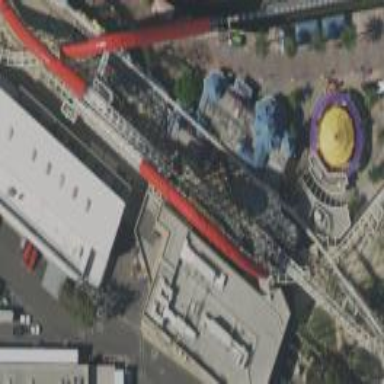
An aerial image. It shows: Track for dark ride.